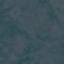
Label: HerbaceousVegetation